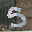
Label: 5